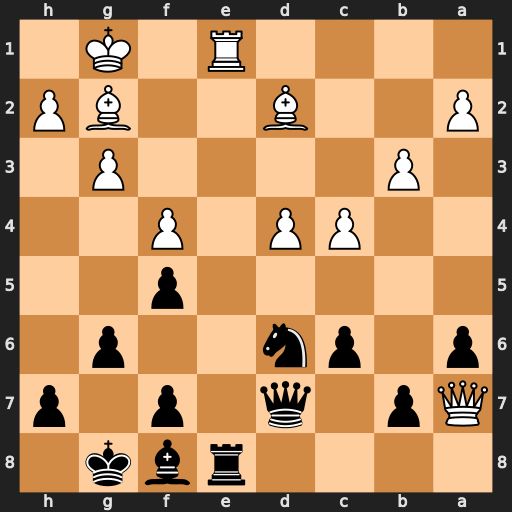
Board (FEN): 4rbk1/Qp1q1p1p/p1pn2p1/5p2/2PP1P2/1P4P1/P2B2BP/4R1K1
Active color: b
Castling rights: -
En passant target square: -
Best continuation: Nc8 Rxe8 Nxa7